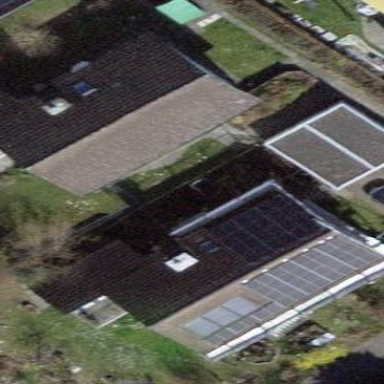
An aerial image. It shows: Detached building.